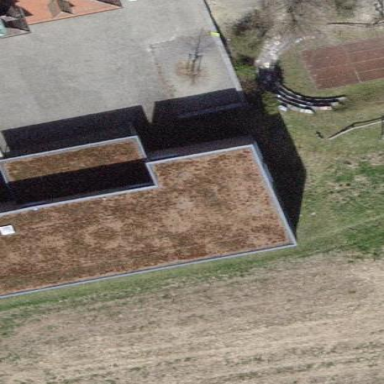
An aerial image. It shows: School.